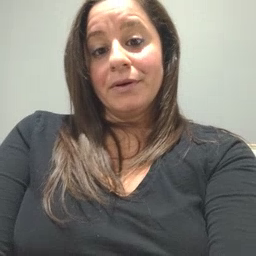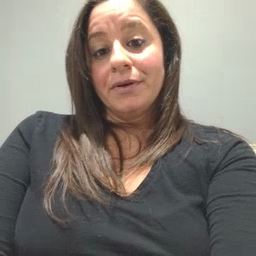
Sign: kiss